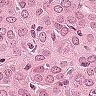
Metastatic tissue present: yes